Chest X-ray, PA view. Patient: 47 years old, sex M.
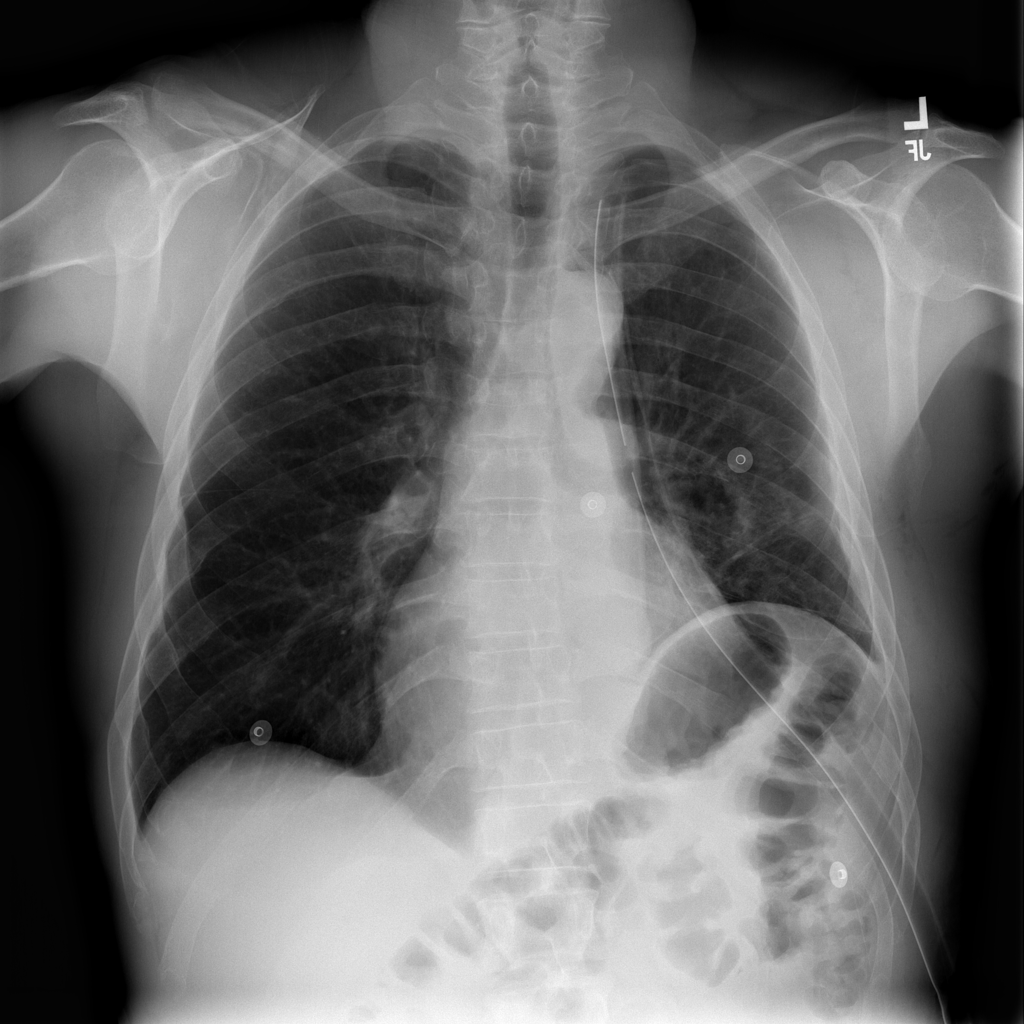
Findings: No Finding